Question: I 'm new to LARAVEL 5 ,so i have created in and then add this code in in order to view the page when requested in browser:
'''
Route::get('about', function () {
return view('about');
});
'''
========================================================================
Then i requested in browser as this : <URL> .
so this error is shown in browser :
[
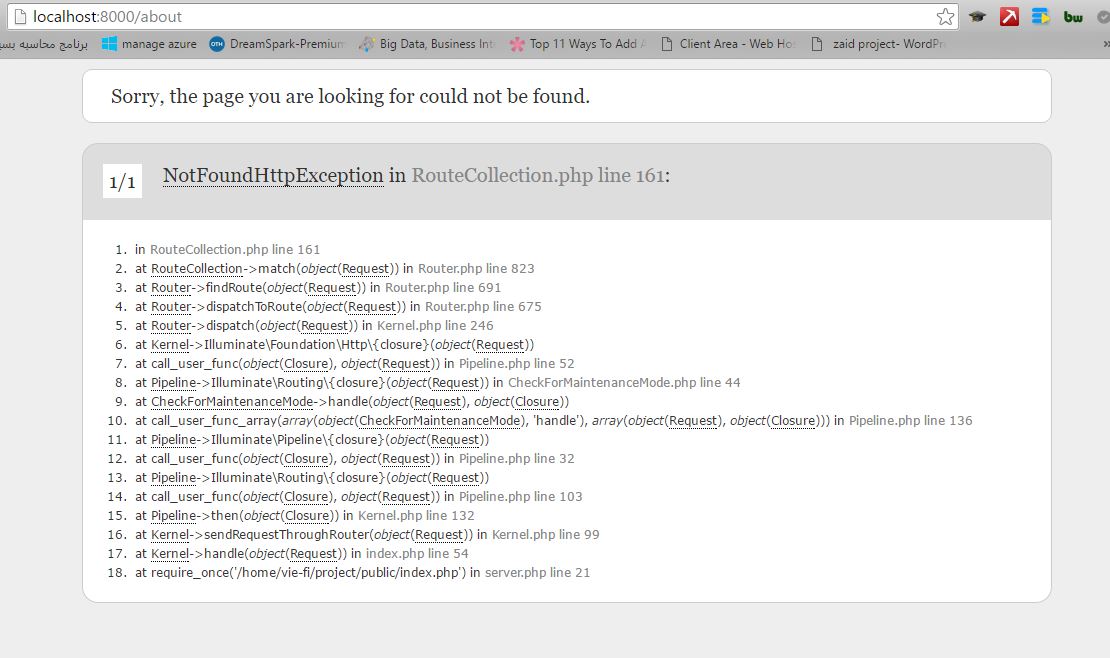
Answer: I solved this issue using 'sudo' command with 'php artisan serve'
It was Permission issue .